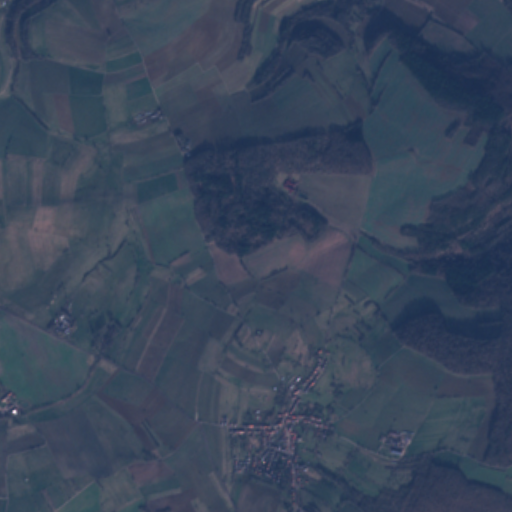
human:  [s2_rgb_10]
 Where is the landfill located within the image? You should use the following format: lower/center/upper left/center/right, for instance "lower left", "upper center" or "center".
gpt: The landfill is located in the lower right of the image.
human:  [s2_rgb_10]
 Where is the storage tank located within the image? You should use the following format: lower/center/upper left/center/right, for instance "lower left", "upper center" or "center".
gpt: The storage tank is located in the lower left of the image.
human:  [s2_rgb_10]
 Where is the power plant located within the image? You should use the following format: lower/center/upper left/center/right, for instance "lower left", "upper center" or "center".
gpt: There is no power plant in the image.